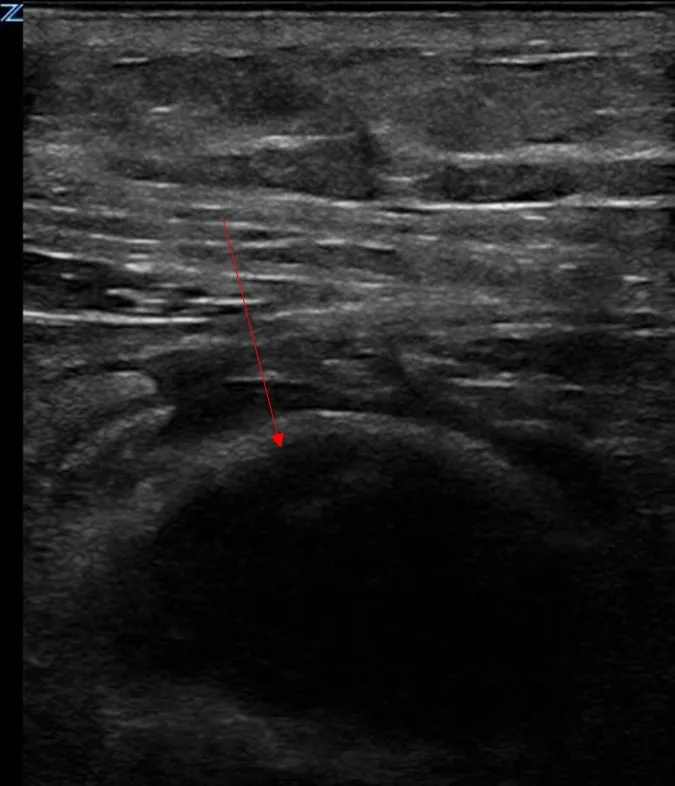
POCUS finding of rectus sheath hematoma. Hypoechoic hematoma (red arrow) deep to the hyperechoic aponeurosis of the anterior rectus sheath.
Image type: radiology (ultrasound)